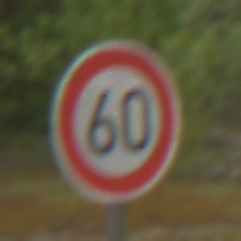
Verkehrszeichen: Geschwindigkeit60
Umgebung: Outdoor, Nature
Tageszeit: MorningAfternoon
Wetter: Overcast
Licht: Natural
Jahreszeit: NotSpecified
Kontrast: LowContrast